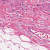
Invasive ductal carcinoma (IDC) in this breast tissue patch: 0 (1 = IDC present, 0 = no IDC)